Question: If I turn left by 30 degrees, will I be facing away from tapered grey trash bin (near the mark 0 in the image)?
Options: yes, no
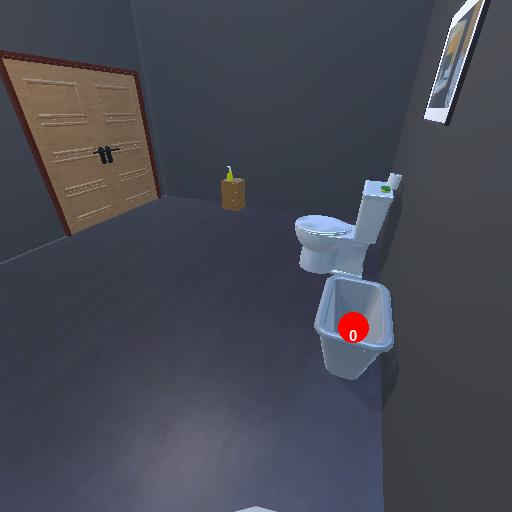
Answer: yes